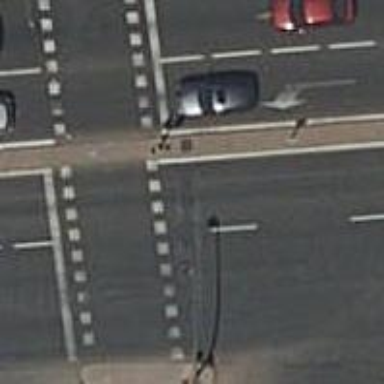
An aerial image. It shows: Zebra crossing with traffic signals. The crossing is marked by traffic lights.